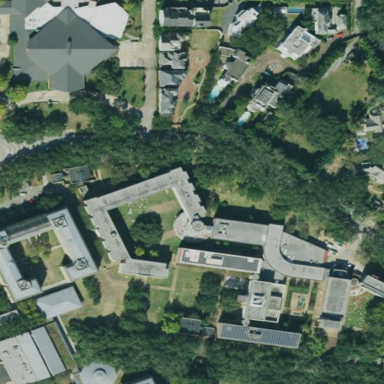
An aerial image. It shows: Dormitory building with flat roof.